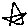
Label: star